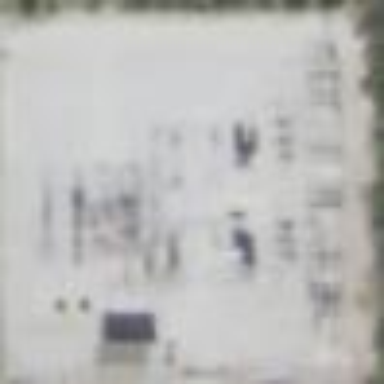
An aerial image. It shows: Outdoor distribution level power substation.